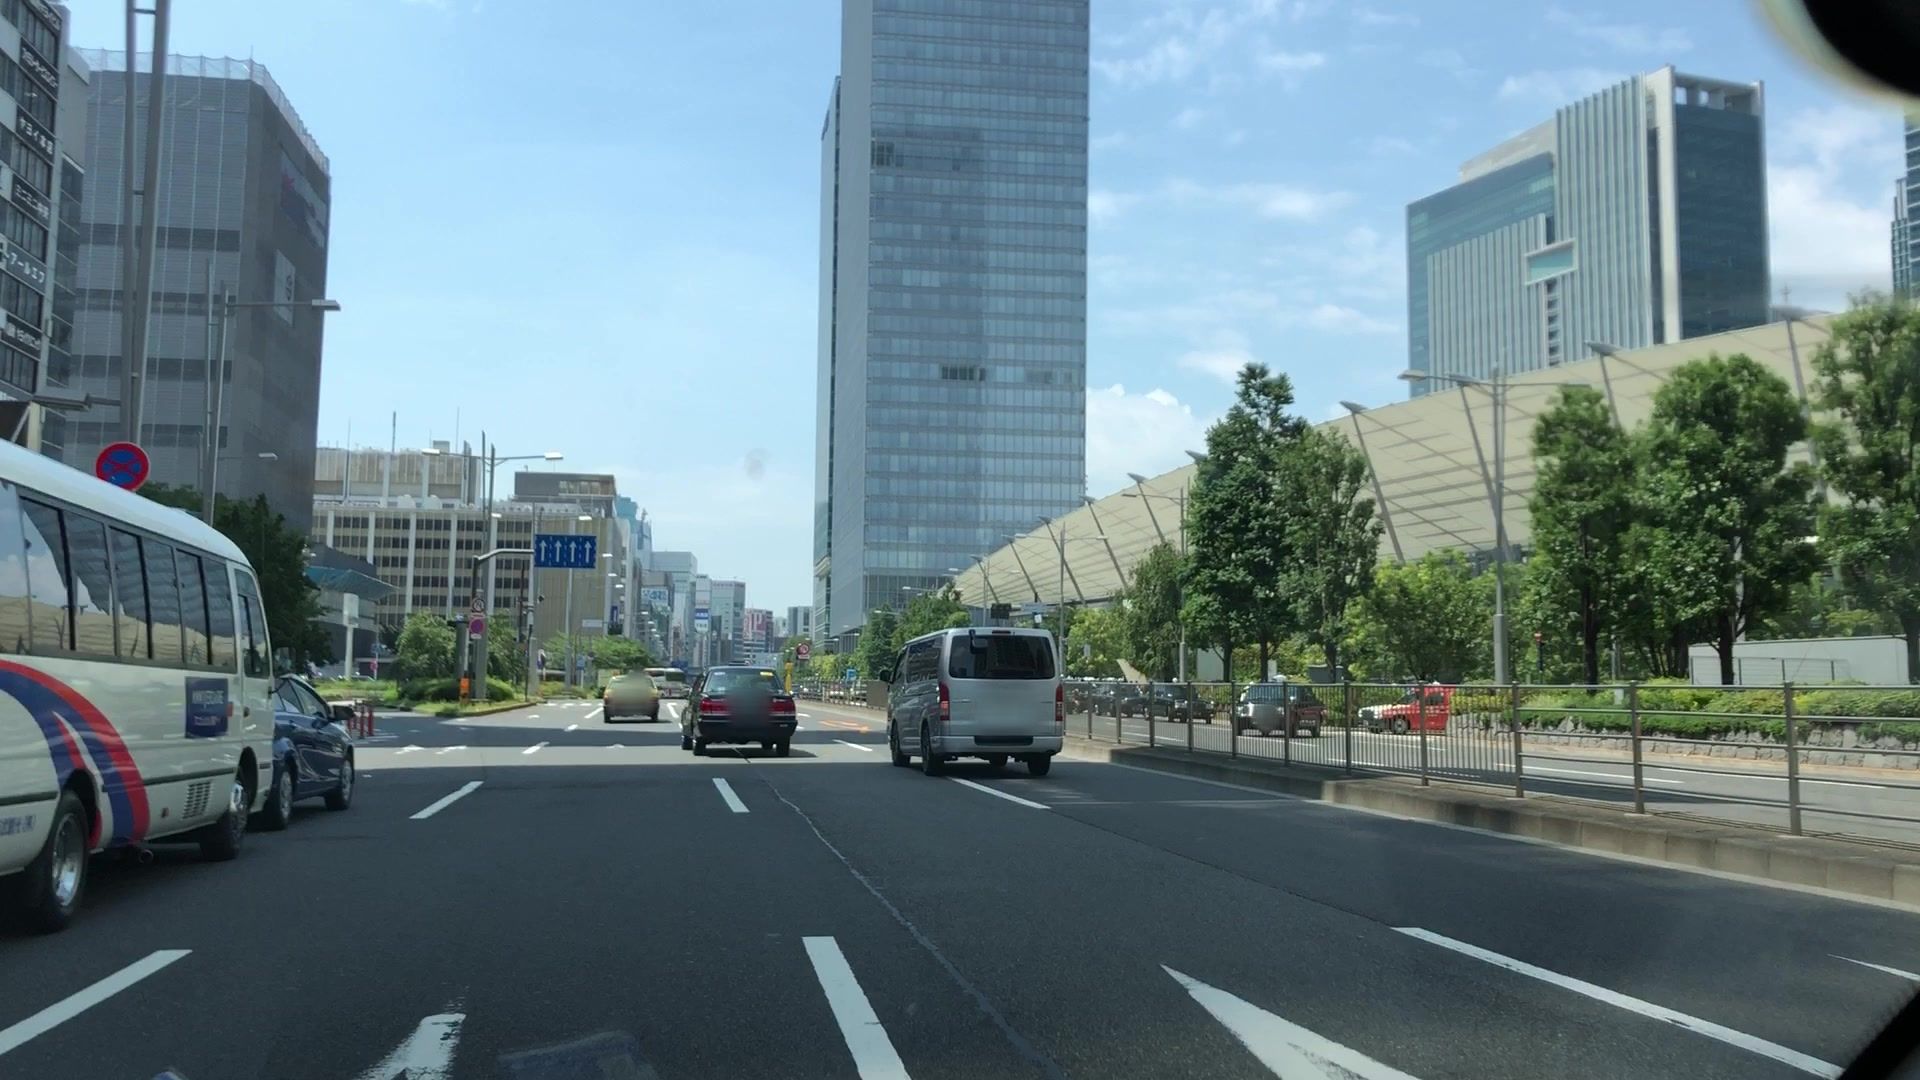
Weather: clear
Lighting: day
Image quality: good
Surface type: driving surface
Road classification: secondary
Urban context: urban centre
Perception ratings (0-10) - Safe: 2.38, Lively: 8.97, Beautiful: 7.6, Boring: 5.9, Depressing: 4.31, Wealthy: 6.33